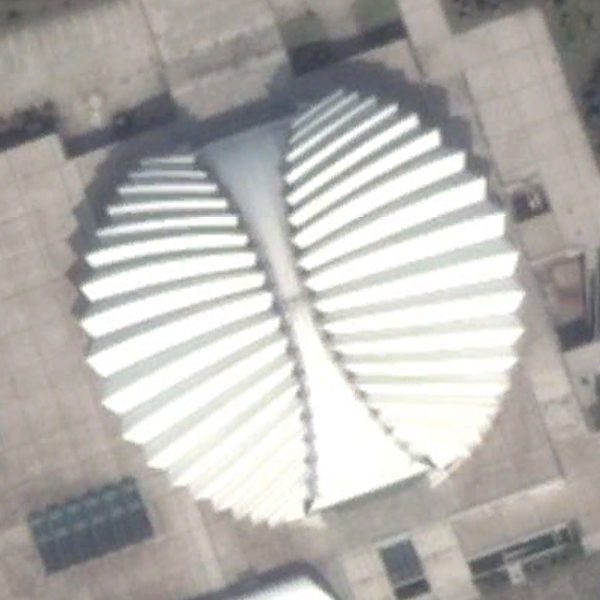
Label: Center